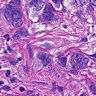
Metastatic tissue present: yes